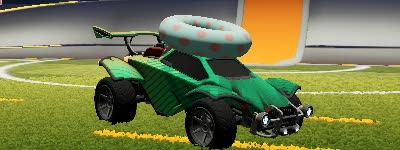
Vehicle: octane